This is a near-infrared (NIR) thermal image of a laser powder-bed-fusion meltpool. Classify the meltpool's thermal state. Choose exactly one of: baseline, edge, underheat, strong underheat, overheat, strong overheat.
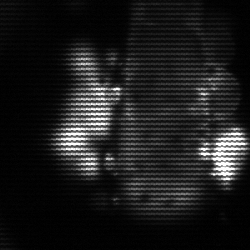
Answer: strong underheat